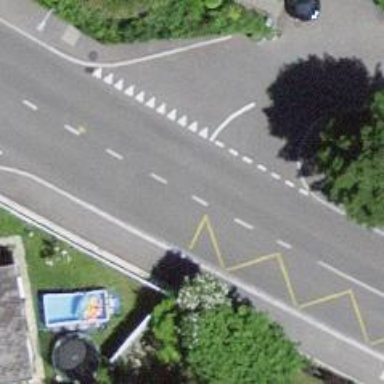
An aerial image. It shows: Road with "give way" sign.